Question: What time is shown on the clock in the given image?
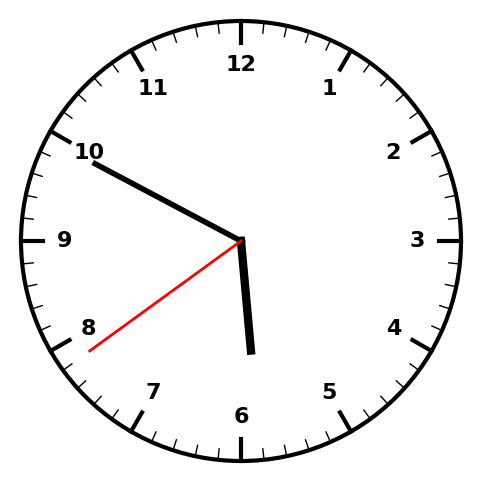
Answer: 05:49:39